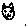
Label: cat